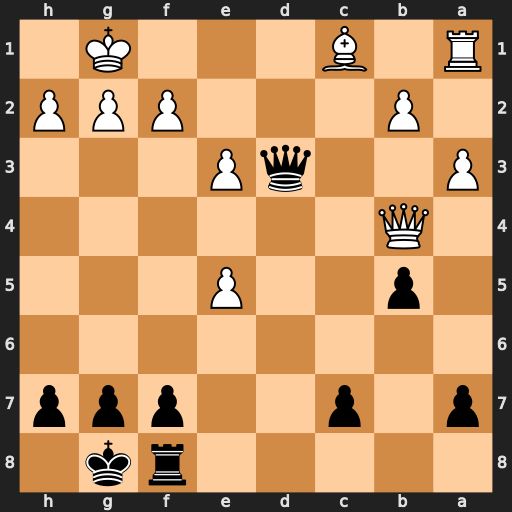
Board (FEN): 5rk1/p1p2ppp/8/1p2P3/1Q6/P2qP3/1P3PPP/R1B3K1
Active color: b
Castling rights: -
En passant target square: -
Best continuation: Qd1+ Qe1 Qxe1#